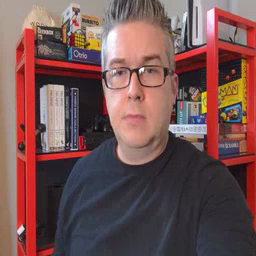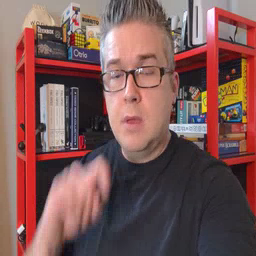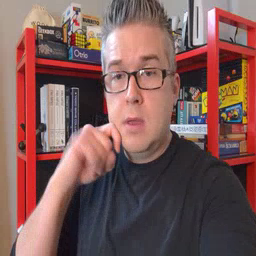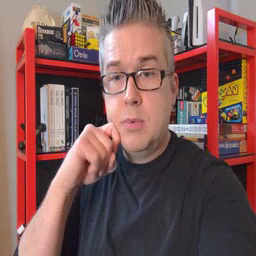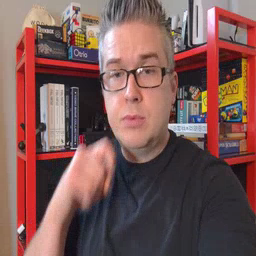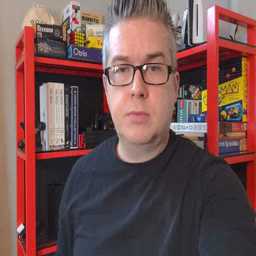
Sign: apple